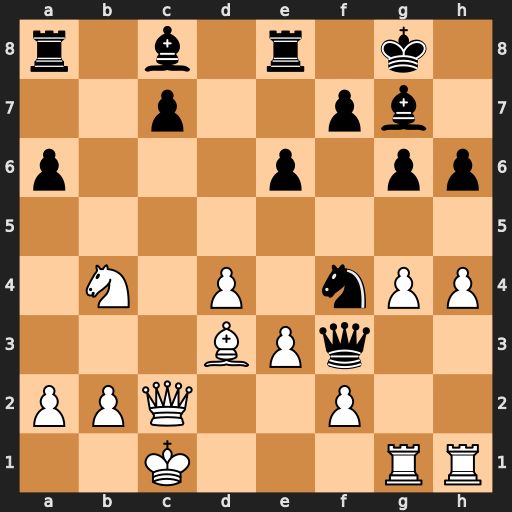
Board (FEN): r1b1r1k1/2p2pb1/p3p1pp/8/1N1P1nPP/3BPq2/PPQ2P2/2K3RR
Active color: w
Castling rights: -
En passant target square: -
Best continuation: Be4 Ne2+ Kb1 Qxe4 Qxe4